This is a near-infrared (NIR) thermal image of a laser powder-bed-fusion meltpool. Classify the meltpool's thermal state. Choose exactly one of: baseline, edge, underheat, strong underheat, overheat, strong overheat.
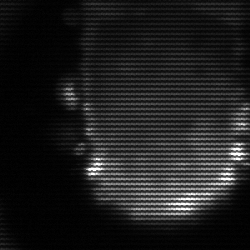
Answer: baseline